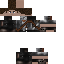
A male human skin with medium skin, wearing brown long hair dressed in a blue hoodie and black pants, featuring a closed mouth.